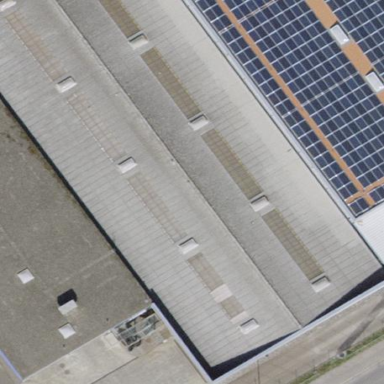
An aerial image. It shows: Industrial building.